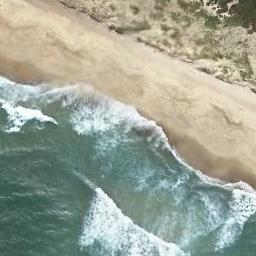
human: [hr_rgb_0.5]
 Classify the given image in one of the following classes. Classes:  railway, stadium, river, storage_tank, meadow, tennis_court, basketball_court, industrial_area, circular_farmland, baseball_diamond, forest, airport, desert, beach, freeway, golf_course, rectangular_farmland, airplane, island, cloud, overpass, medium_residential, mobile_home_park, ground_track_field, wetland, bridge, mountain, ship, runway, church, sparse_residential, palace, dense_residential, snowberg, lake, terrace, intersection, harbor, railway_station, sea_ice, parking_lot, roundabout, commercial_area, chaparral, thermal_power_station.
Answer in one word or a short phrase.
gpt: beach